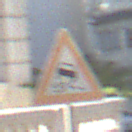
Verkehrszeichen: SchleuderOderRutschgefahr
Umgebung: Outdoor, Urban
Tageszeit: MorningAfternoon
Wetter: PartlyCloudy
Licht: Natural
Jahreszeit: NotSpecified
Kontrast: HighContrast